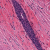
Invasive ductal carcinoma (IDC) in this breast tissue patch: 0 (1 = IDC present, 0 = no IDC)